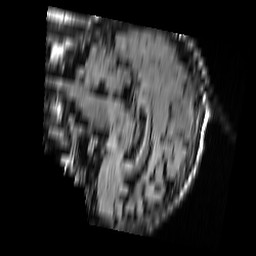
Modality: FLAIR
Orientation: sagittal
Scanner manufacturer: ge
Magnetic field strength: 1.5 T
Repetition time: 8.002 s
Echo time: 0.1336 s